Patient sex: F
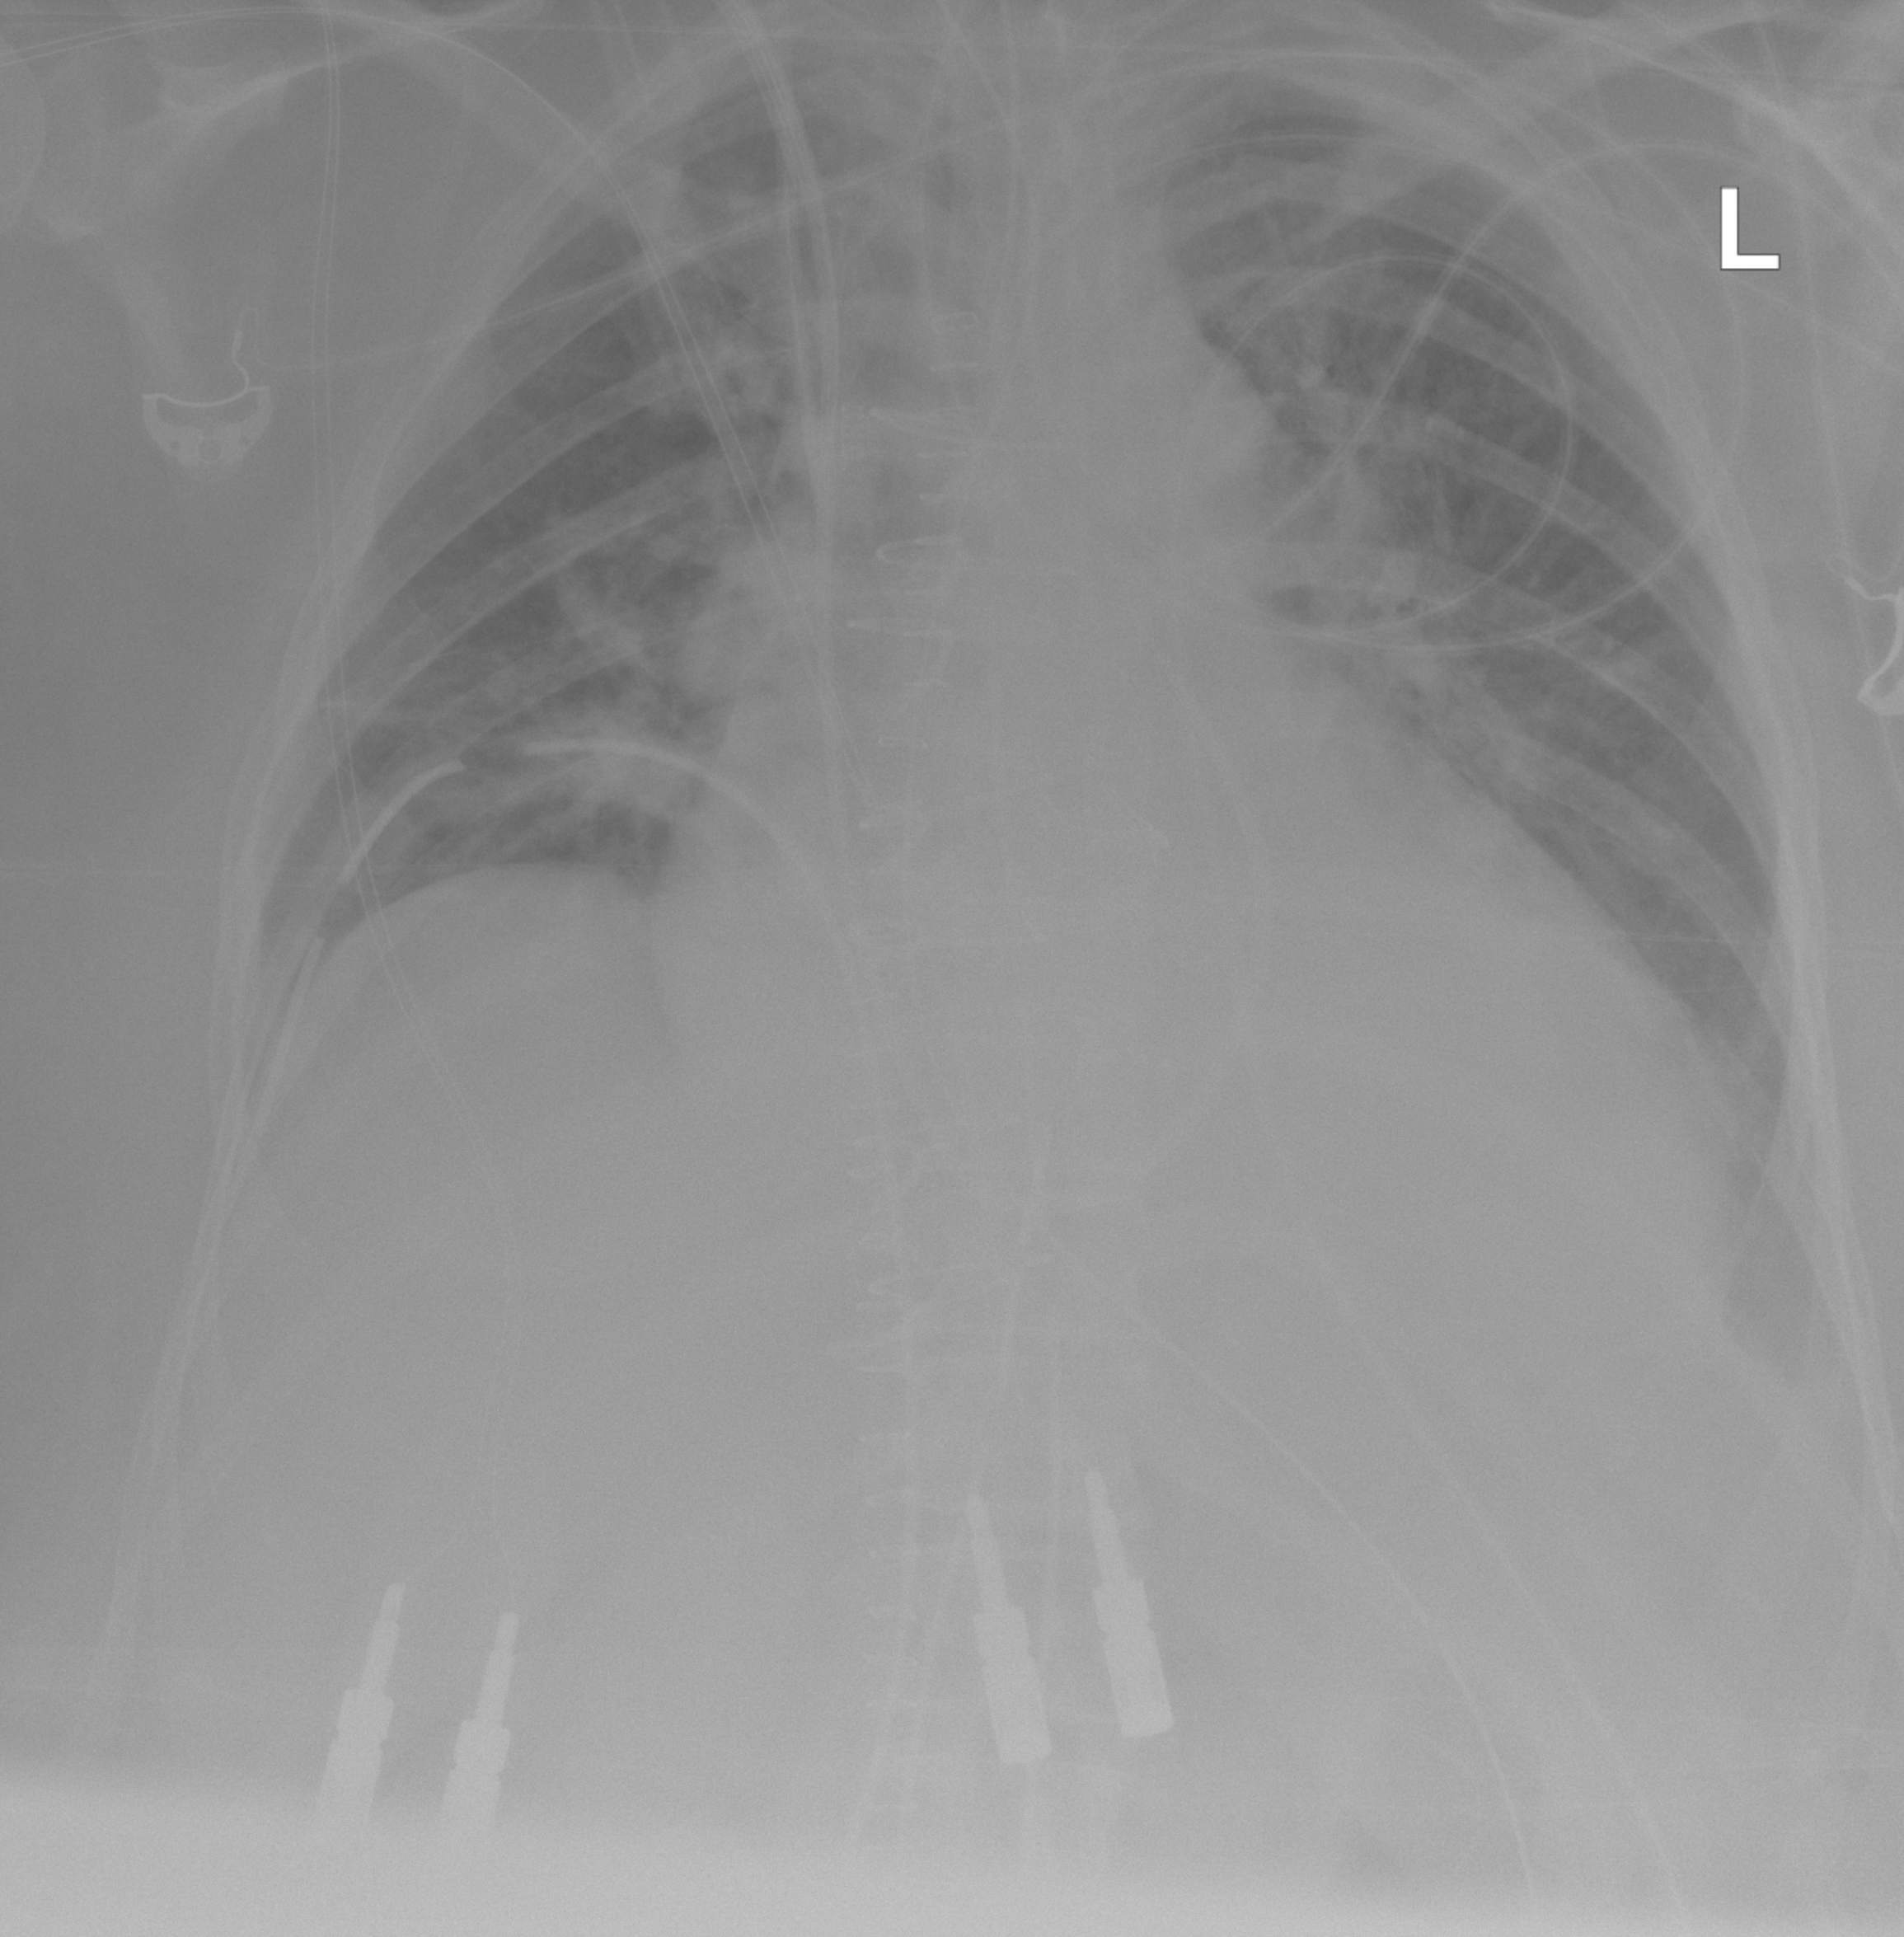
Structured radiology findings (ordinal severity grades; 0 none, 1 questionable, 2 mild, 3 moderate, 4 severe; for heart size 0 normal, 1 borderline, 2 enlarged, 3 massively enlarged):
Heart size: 2
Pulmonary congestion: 2
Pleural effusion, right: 0
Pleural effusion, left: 0
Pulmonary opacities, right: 2
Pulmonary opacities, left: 2
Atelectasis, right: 2
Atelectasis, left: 0